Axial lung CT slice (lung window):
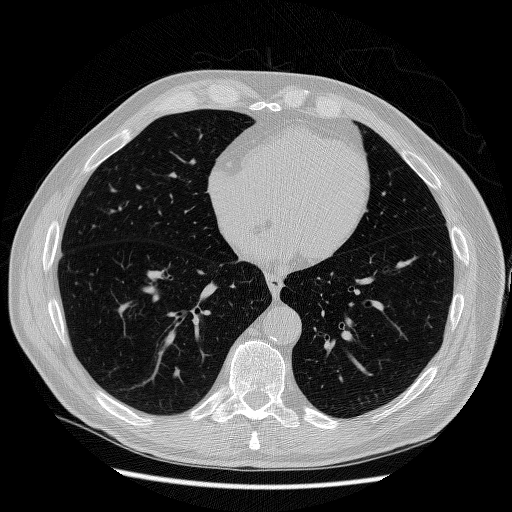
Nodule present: no